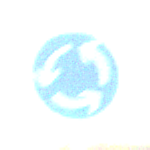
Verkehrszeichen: Kreisverkehr
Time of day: SunriseSunset
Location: Outdoor (RoadRail)
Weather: PartlyCloudy
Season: NotSpecified
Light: Natural